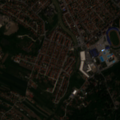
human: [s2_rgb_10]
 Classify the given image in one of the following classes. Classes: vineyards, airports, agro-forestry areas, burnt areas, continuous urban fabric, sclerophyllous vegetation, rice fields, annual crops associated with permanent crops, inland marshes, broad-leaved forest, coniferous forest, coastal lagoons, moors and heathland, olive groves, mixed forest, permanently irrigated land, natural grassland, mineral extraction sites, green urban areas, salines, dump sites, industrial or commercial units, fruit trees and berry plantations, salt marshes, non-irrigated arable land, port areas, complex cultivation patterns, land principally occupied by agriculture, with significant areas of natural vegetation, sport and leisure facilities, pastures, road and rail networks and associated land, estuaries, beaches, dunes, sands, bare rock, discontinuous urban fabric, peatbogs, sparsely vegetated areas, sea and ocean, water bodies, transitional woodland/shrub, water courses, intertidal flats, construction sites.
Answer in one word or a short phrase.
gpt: discontinuous urban fabric, sport and leisure facilities, complex cultivation patterns, broad-leaved forest